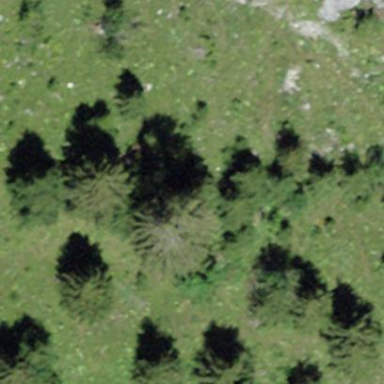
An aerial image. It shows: Forest area.